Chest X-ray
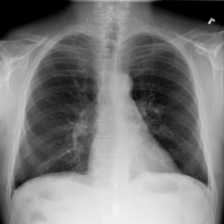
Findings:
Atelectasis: positive
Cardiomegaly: negative
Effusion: negative
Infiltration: negative
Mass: negative
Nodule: positive
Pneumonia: negative
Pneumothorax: negative
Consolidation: negative
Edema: negative
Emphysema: negative
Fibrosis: negative
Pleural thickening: negative
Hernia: negative